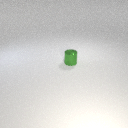
small green metal cylinder